Question: I'm working on signup form and I have 2 steps to user register in some website, so step 1 is a create action and step 2 is update action on profile controller.
so my problem is how can preserve the selected country and city on validation error but it's already ?! check the image

view:
'''
<div class="row">
<?php echo $form->labelEx($model,'countryId'); ?>
<?php echo $form->dropDownList($model, 'countryId',
CHtml::listData(SysCountry::model()->findAll(), 'id', 'name'),
array(
'empty'=>'Select country',
'ajax' => array(
'type'=>'POST', //request type
'url'=>CController::createUrl('profile/dynamiccity'), //url to call.
//Style: CController::createUrl('currentController/methodToCall')
'update'=>'#Profile_cityId', //selector to update
//'data'=>'js:javascript statement'
//leave out the data key to pass all form values through
)));
?>
<?php echo $form->error($model,'countryId'); ?>
</div>
<div class="row">
<?php echo $form->labelEx($model,'cityId'); ?>
<?php echo $form->dropDownList($model, 'cityId', array('empty'=>'Please select country first')
); ?>
<?php echo $form->error($model,'cityId'); ?>
</div>
'''
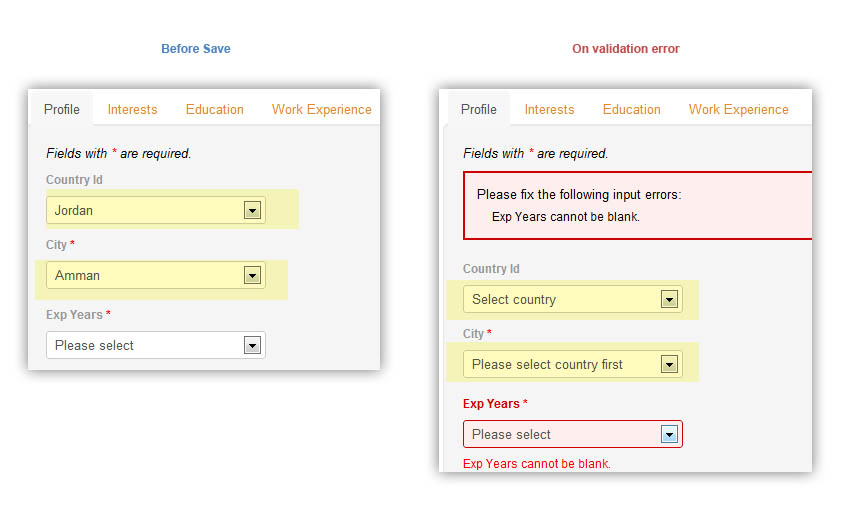
Answer: Check this, to update the second drop down you need to use
'''
'update'=>'#'.CHtml::activeId($model,'tracanton'),
echo CActiveForm::dropDownList
(
$model,'traprovincia',
CHtml::listData
(
CatUbicacionGeografica::model()->findAll('cat_ubigeo_nivel=? ORDER BY cat_ubigeo_descripcion', array('2') ),
'cat_ubigeo_codigo', 'cat_ubigeo_descripcion'
),
array(
'ajax'=>array(
'type' => 'POST',
'url' => CController::createUrl('tramite/updatecanton'),
'data'=>array('padre'=>'js:this.value'),
'update'=>'#'.CHtml::activeId($model,'tracanton'),
),
'prompt' => '( Seleccione Provincia )',
'style' => "width: 300px;",
// 'onchange'=>'js:$("#tracanton").focus()',
)
);
'''